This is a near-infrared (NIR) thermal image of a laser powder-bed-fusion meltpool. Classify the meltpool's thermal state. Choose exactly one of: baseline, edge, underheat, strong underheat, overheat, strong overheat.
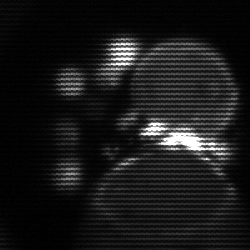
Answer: edge